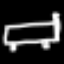
Label: bed